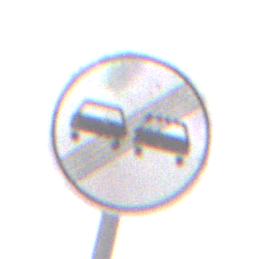
Verkehrszeichen: EndeUeberholverbot
Umgebung: Outdoor, RoadRail
Tageszeit: Midday
Wetter: Overcast
Licht: Natural
Jahreszeit: NotSpecified
Kontrast: LowContrast